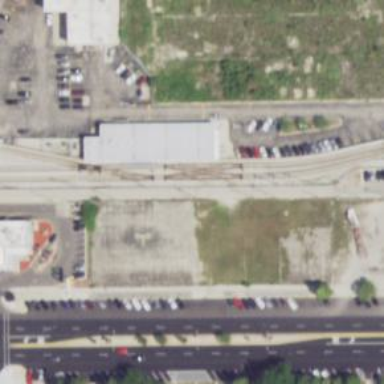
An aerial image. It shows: Electrified rail passing through service yard.